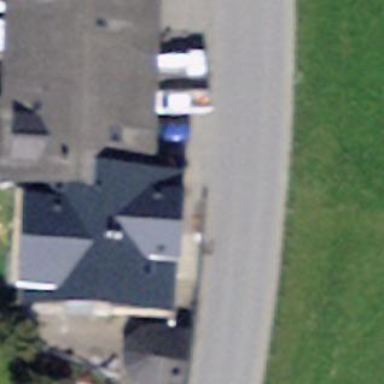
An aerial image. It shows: Residential building.